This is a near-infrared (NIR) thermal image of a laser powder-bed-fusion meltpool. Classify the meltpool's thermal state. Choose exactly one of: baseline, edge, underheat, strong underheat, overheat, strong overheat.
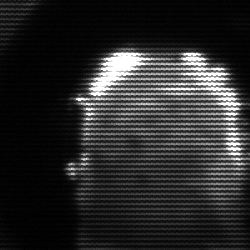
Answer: baseline